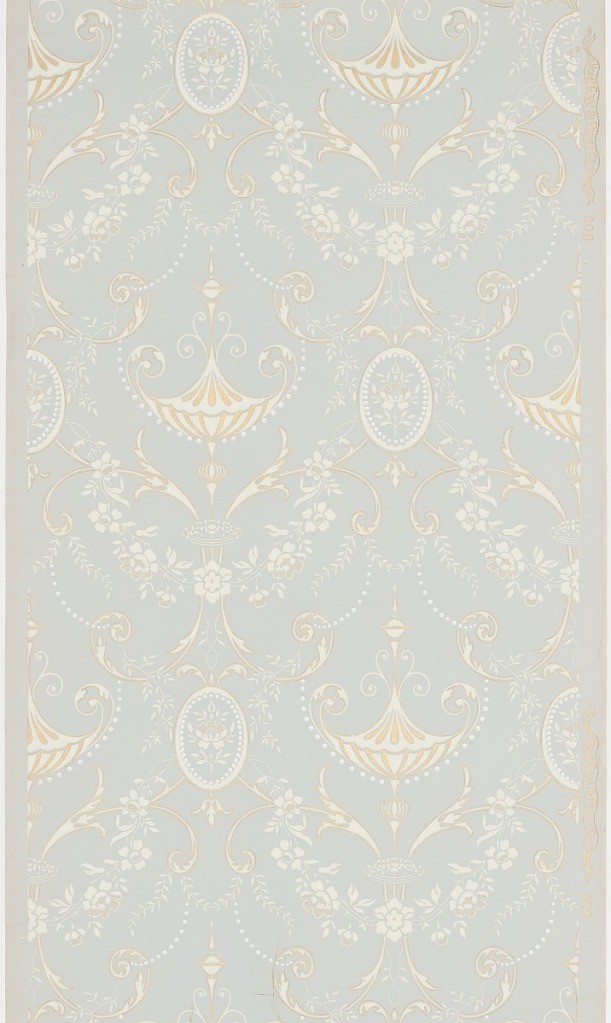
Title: Sidewall
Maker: York Wall Paper Company, 1895
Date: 1890–1920
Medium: Machine-printed on paper
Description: Delicate urns and floral swags. Printed in white and gold on blue ground.